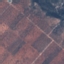
Land use / land cover: PermanentCrop